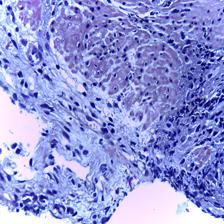
Diagnosis: OSCC